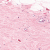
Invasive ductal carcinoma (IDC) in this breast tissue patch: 0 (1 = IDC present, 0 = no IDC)